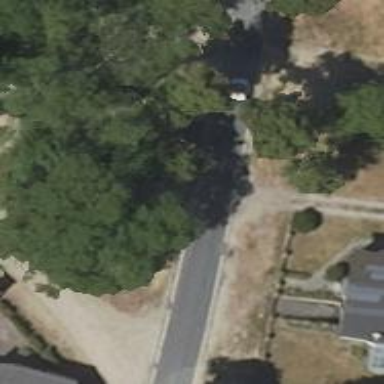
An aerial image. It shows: Emergency access point on the road.